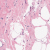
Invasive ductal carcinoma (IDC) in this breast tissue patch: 0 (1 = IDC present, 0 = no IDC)